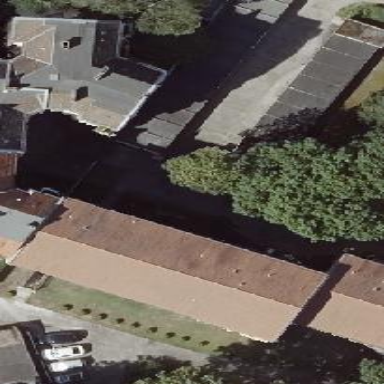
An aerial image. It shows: Group of garages.